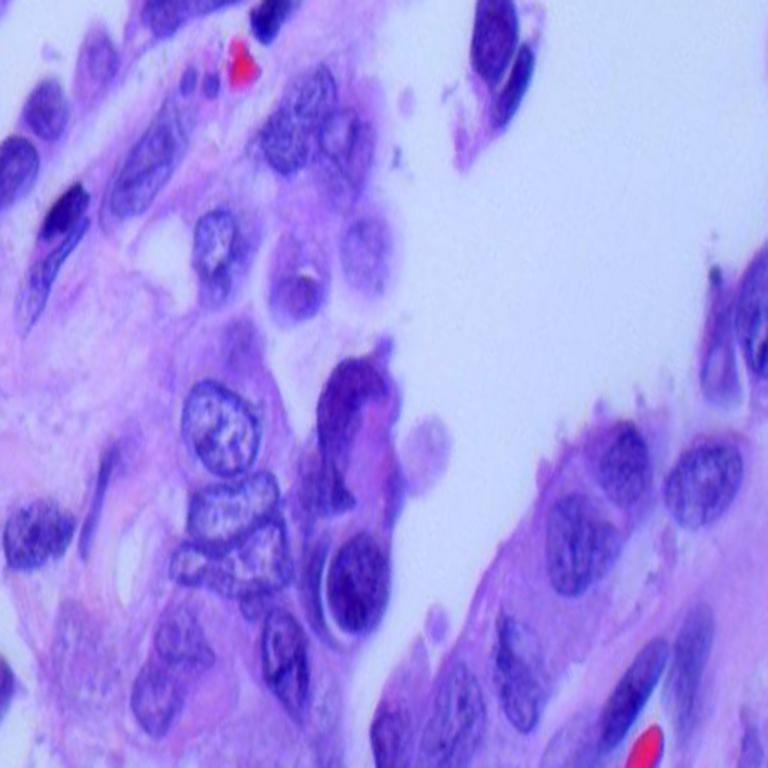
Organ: lung
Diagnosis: adenocarcinomas